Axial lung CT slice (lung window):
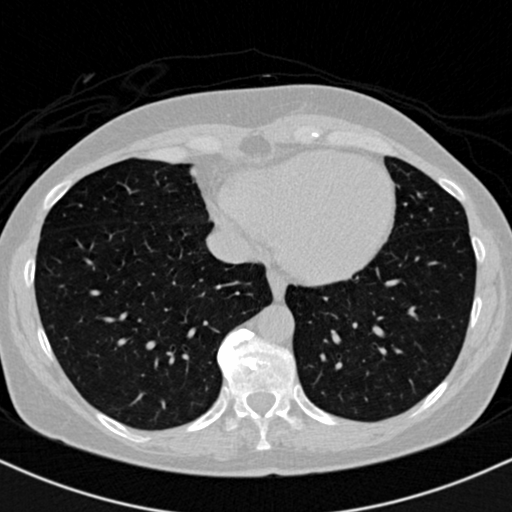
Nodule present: no